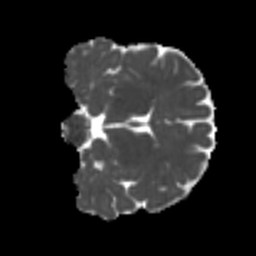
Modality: MD
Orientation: coronal
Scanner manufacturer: siemens
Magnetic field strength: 3 T
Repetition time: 4 s
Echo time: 0.0594 s